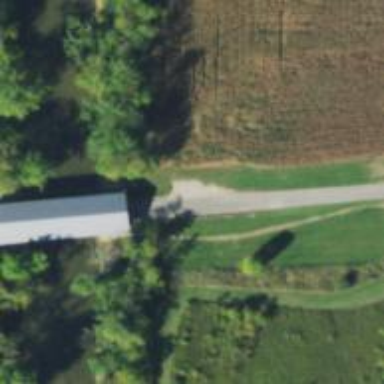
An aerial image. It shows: Covered bridge over unclassified road.